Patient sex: F
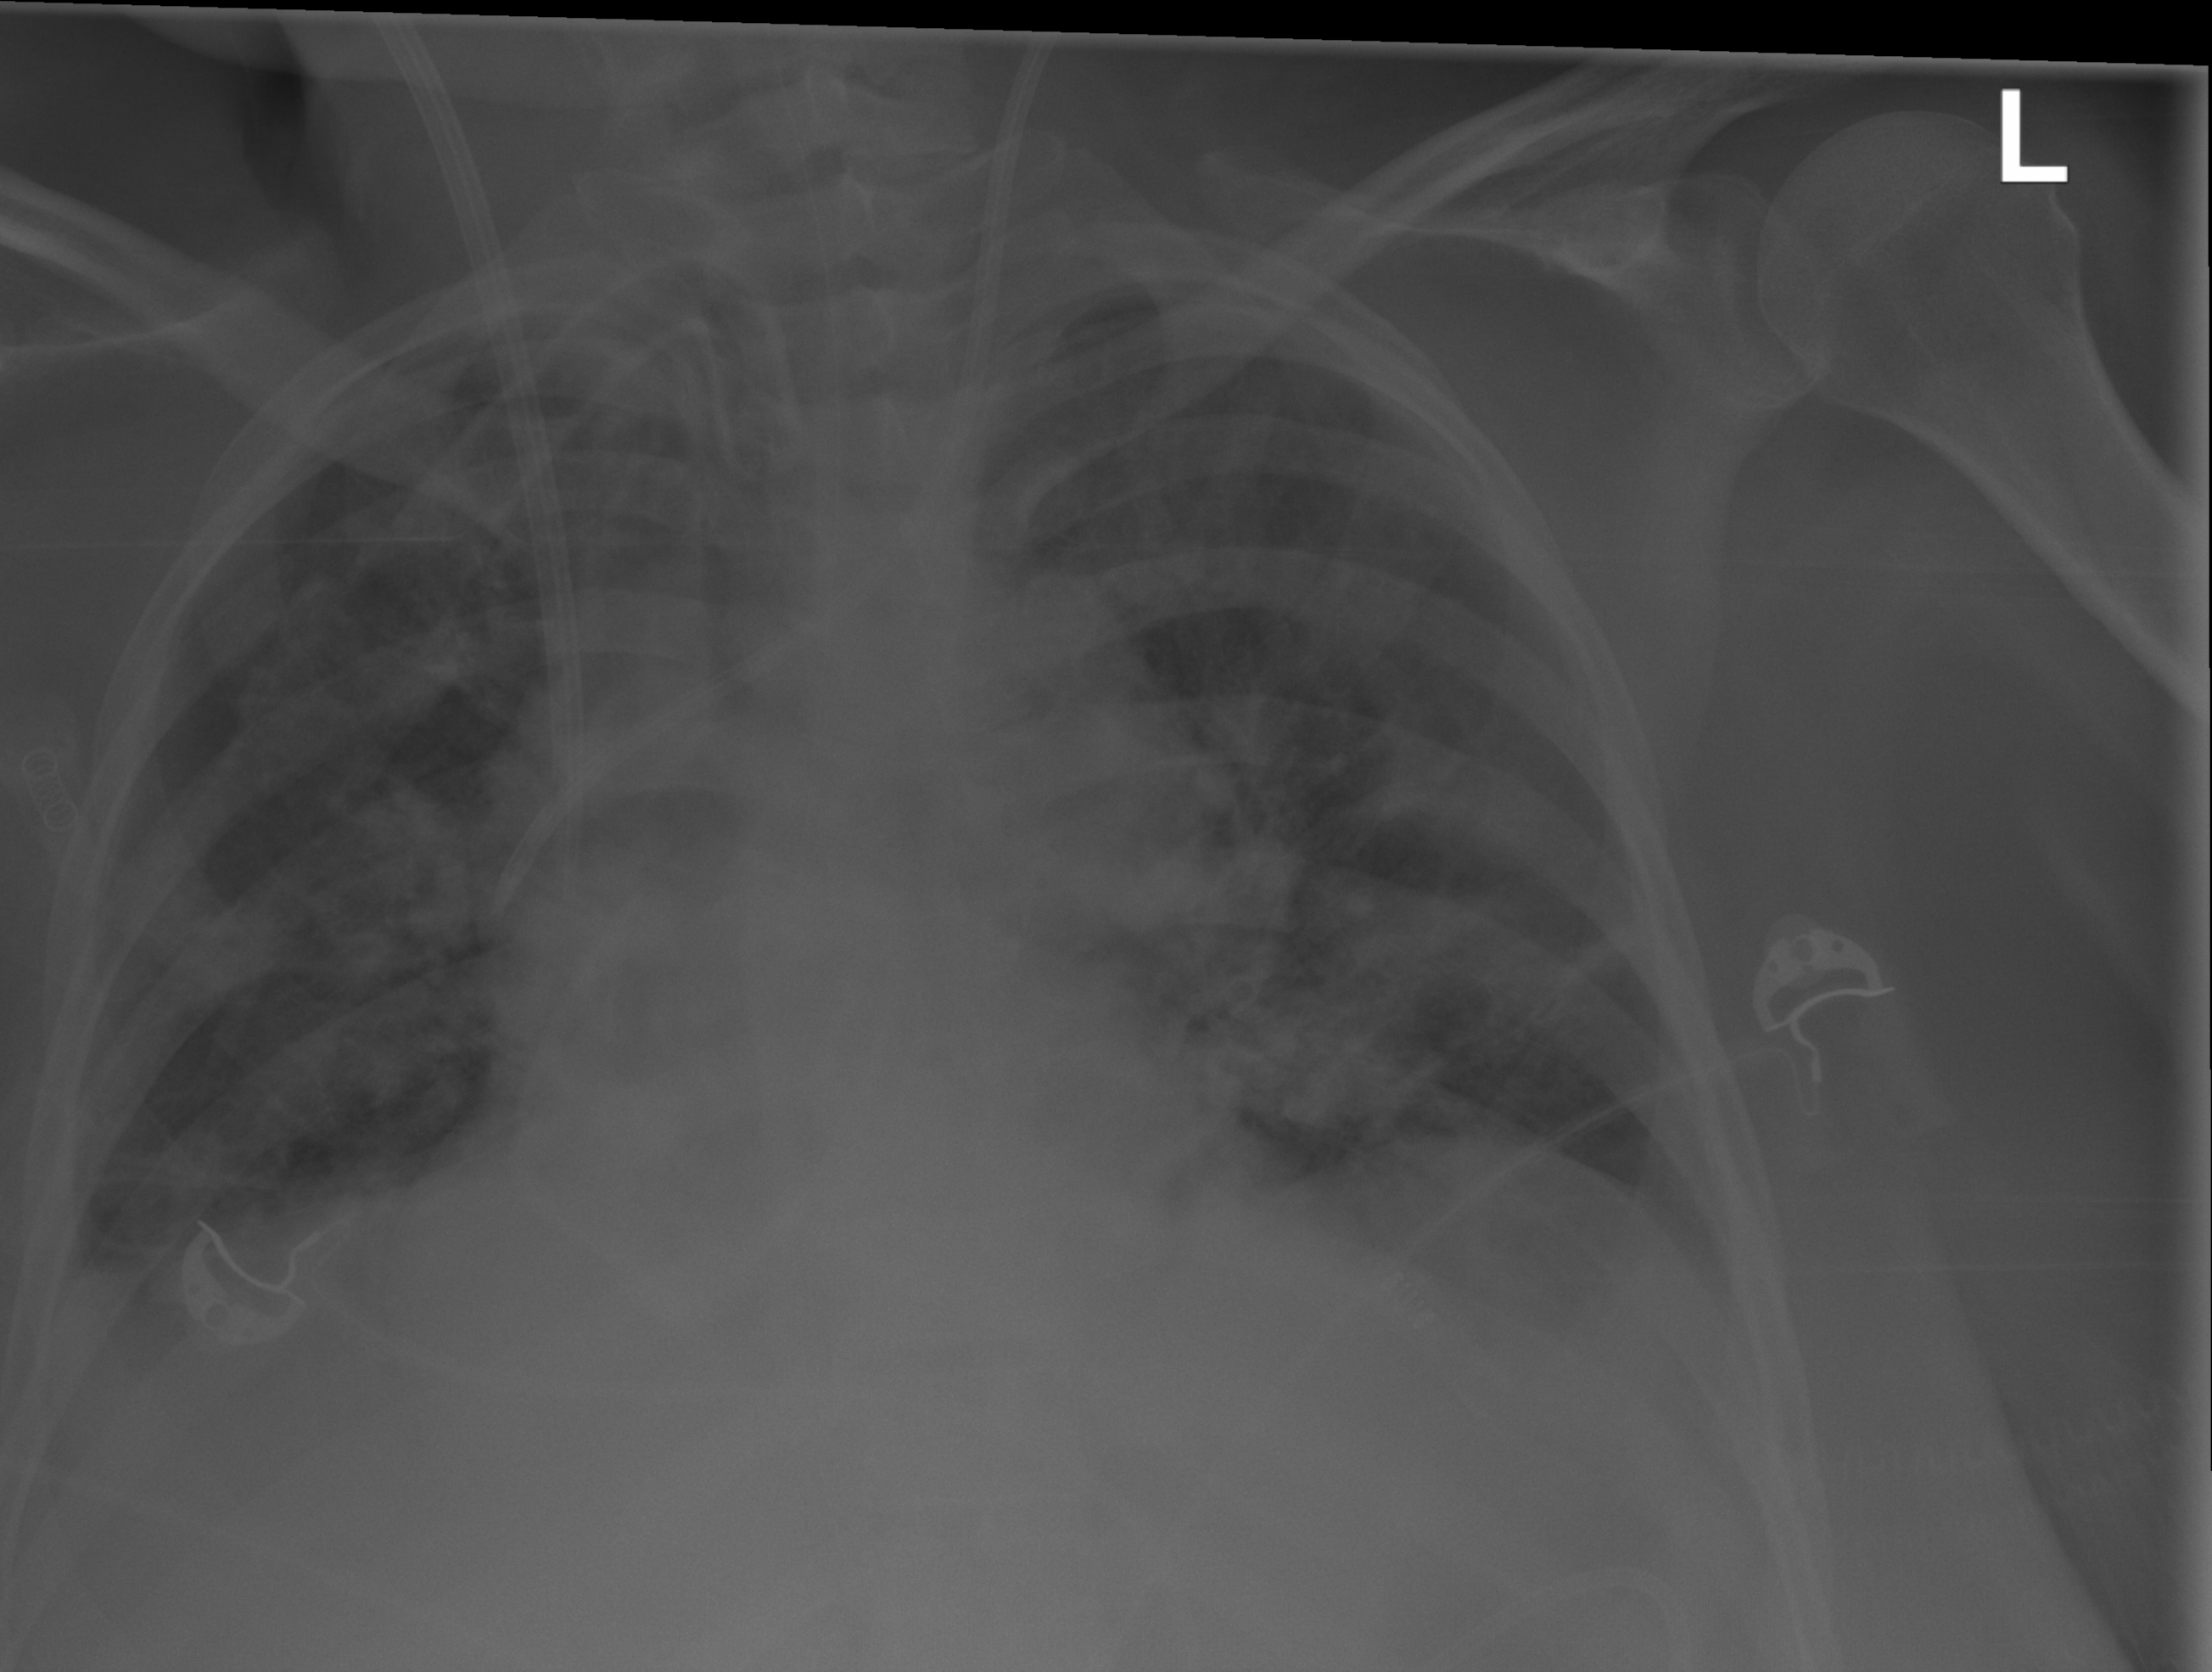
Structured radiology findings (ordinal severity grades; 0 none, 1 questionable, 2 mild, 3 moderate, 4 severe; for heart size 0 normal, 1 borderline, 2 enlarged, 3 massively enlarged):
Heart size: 1
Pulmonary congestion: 2
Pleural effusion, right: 2
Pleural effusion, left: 2
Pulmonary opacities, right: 2
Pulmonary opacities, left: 2
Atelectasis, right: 2
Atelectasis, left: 2